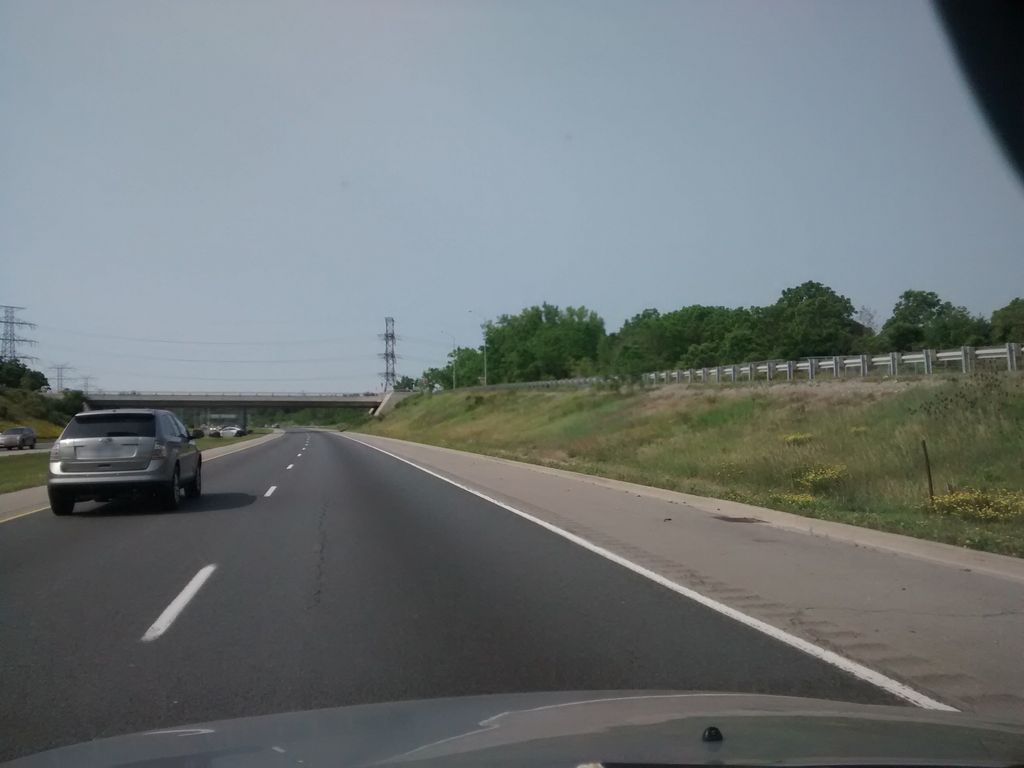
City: hamilton